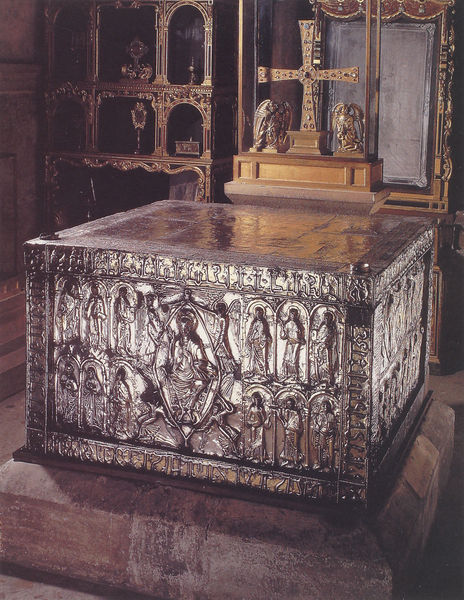
Titel: Arca Santa aus Oviedo
Institution: Oviedo, Camera Santa (Kathedrale)
Schlagwörter: holz, marmor, regal, silber, sockel, stein, kirche, gold, edelsteine, relief, figuren, metall, glatt, kreuz, kiste, vitrine, kasten, sarg, grab, jesus, schrein, kästchen, fundament, sarkophag, mandorla, apostel, reliquiar, kkreuz, erligion, kri9che